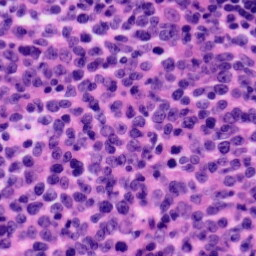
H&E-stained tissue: Tonsil